Question: As I have little knowledge about programming, I come to ask for help from this community.
I have <URL>. And I want to create a script, which sends me an email notification for example 1 day before a date in question.
For example:

The deadlines are in column H, and when for example 1 day was missing for the date, which is in column H and line 8, I wanted to receive a notification by mail with the content that is in line 8, the idea would be this.
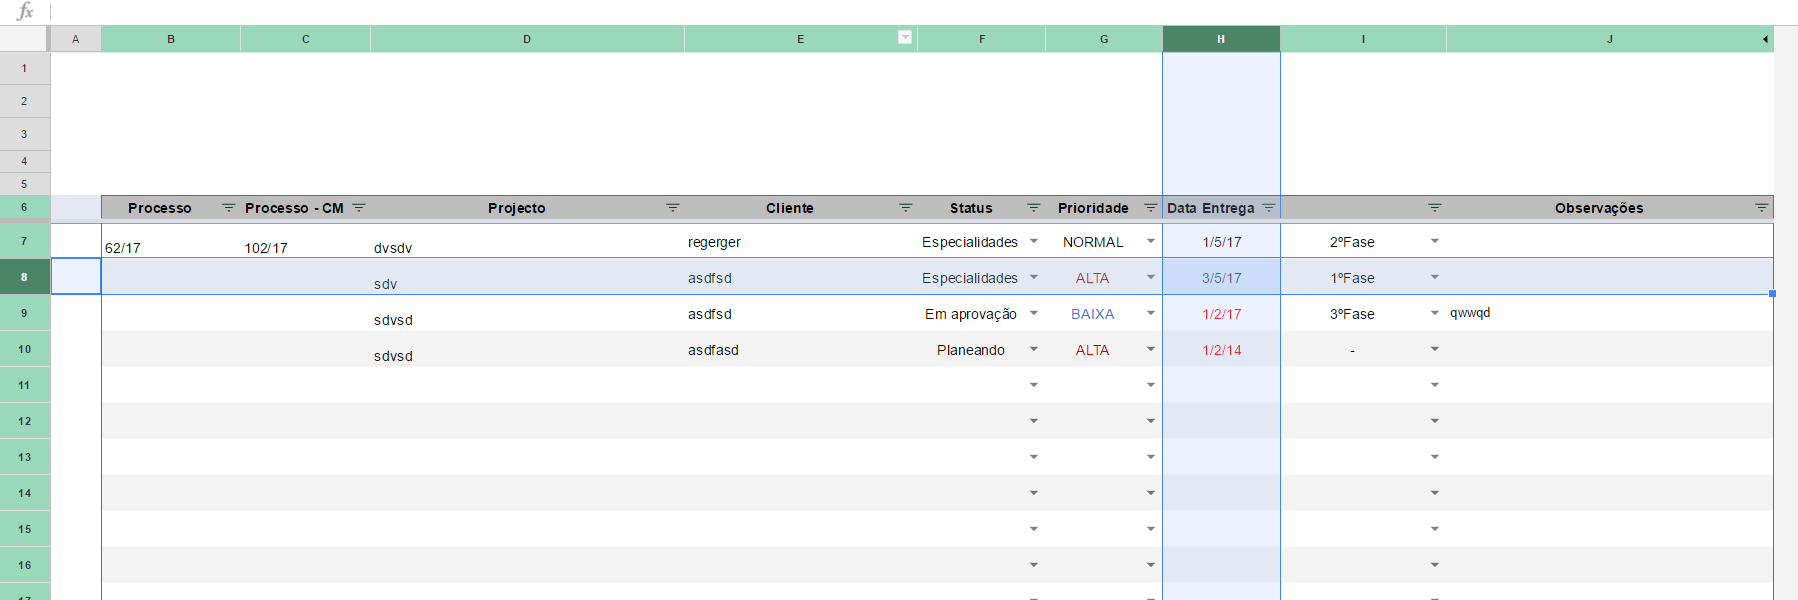
Answer: In the script editor variation of following snipet will do what you want.
'''
function notify()
{
if(SpreadsheetApp.getActiveSpreadsheet.getActiveSheet().getActiveCell().getValue() == CONDITION)
{
MailApp.sendEmail("youremail@yourdomain.com,",
"Reminder Spreadsheet Message", msg);
}
}
'''
It just check a basic condition, feel free to change it to your needs.
As for the output email, you can change the 3rd parameter to anything you want.
EDIT: to check the day condition just do:
'''
var var1 = SpreadsheetApp.getActiveSpreadsheet.getActiveSheet().getActiveCell().getValue();
var var2 = DATEDIF(var1, TODAY(),"D");
'''
and change the if to:
'''
if(var2 == 1)
'''
Note I didn't try the script, there might be typos.
Im going to edit one last time to be more specific after that you have to do research on how to do a google sheet script.
1)
'''
var var1 = SpreadsheetApp.getActiveSpreadsheet.getActiveSheet().getActiveCell().getValue();
'''
this line will give the script the value of the cell it has been called in.
i.e. if you type in your cell "=nofity()" the "notify()" function will be called.
2)
'''
var var2 = DATEDIF(var1, TODAY(),"D");
'''
DATEDIF is a google sheet function that give you the number of Day("D") month ("M") or Years("Y") between two dates.
As var1 is the content of the cell you called notify from, it will give you the number of day between H8 and TODAY in days.
Then if var2 is one then you enter the if and send an email via:
'''
MailApp.sendEmail("youremail@yourdomain.com,", "Reminder Spreadsheet Message", msg);
'''
First parameter of sendEmail is the address, followed by the object and the text of the email.
Note2: script is missing some parts, its on purpose to make you think.
Your question is a basic use of google scripts, if you have no idea how to use/do one, you should read some tutorials, there are lot of them and its -really- easy to understand.